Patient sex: F
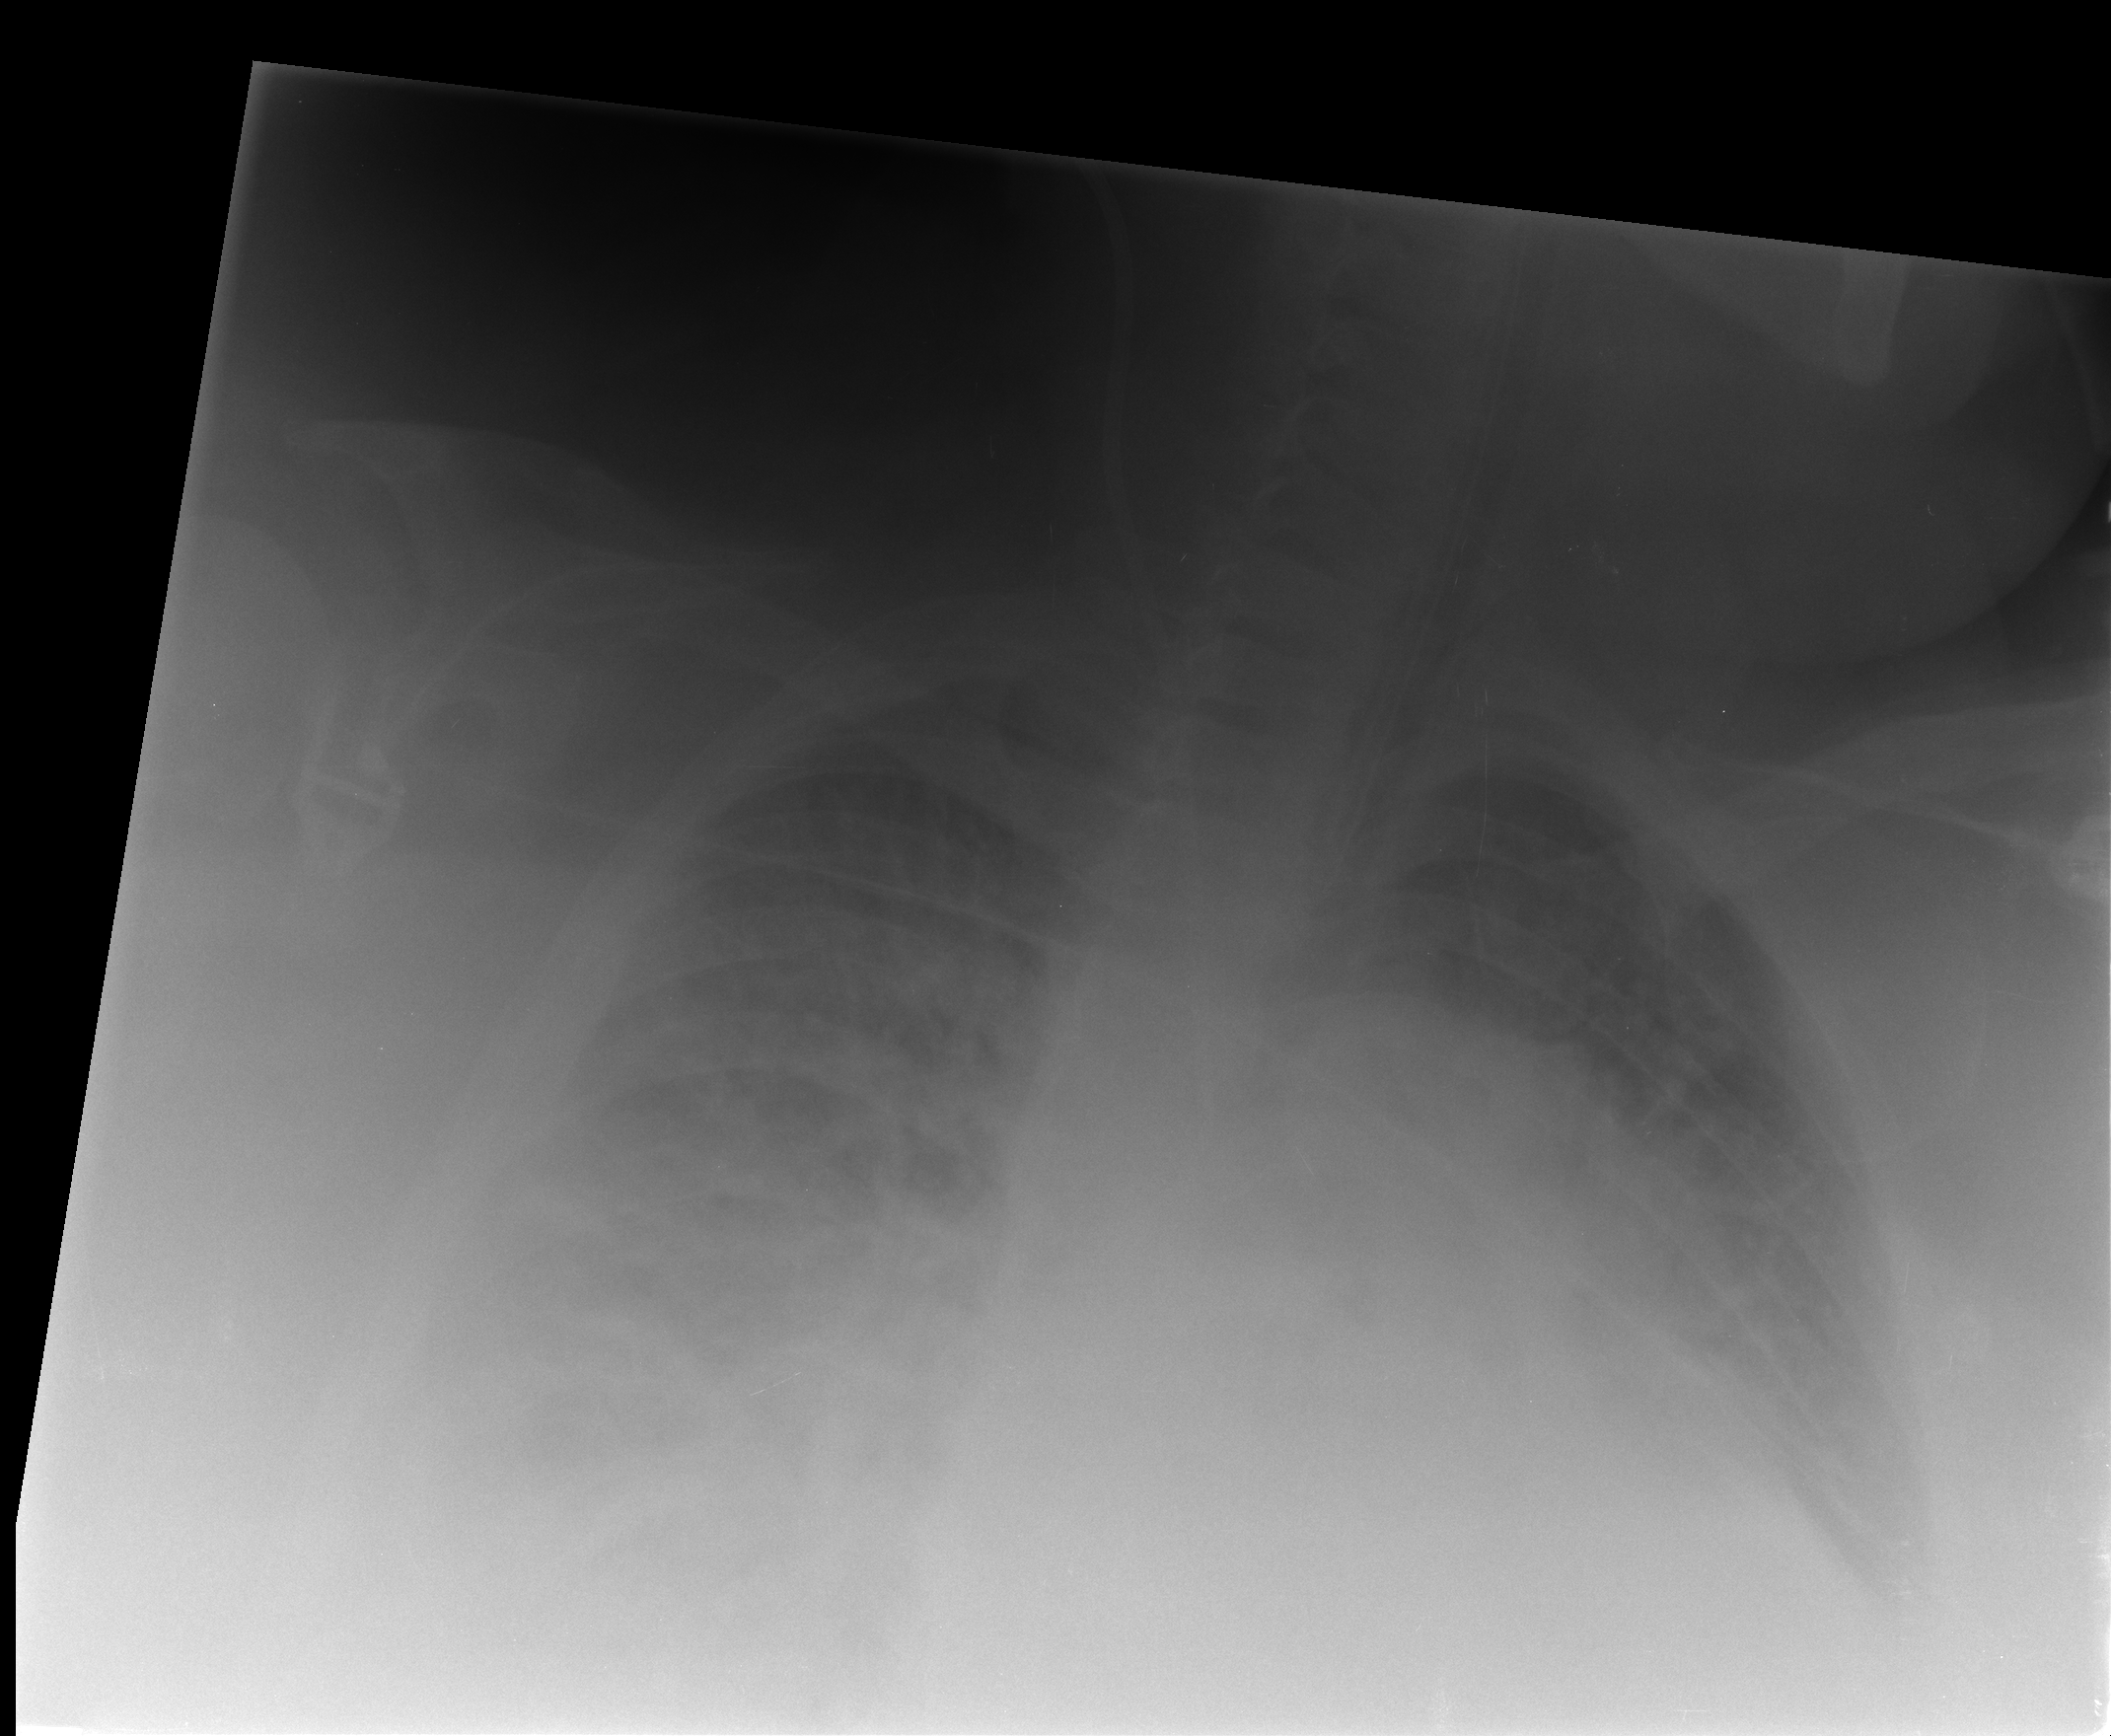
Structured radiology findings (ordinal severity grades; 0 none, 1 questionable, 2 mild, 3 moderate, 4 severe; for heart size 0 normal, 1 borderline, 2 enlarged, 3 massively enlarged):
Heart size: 2
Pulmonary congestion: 2
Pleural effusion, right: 2
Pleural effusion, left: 2
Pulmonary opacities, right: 0
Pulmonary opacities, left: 0
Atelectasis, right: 2
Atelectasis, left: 2